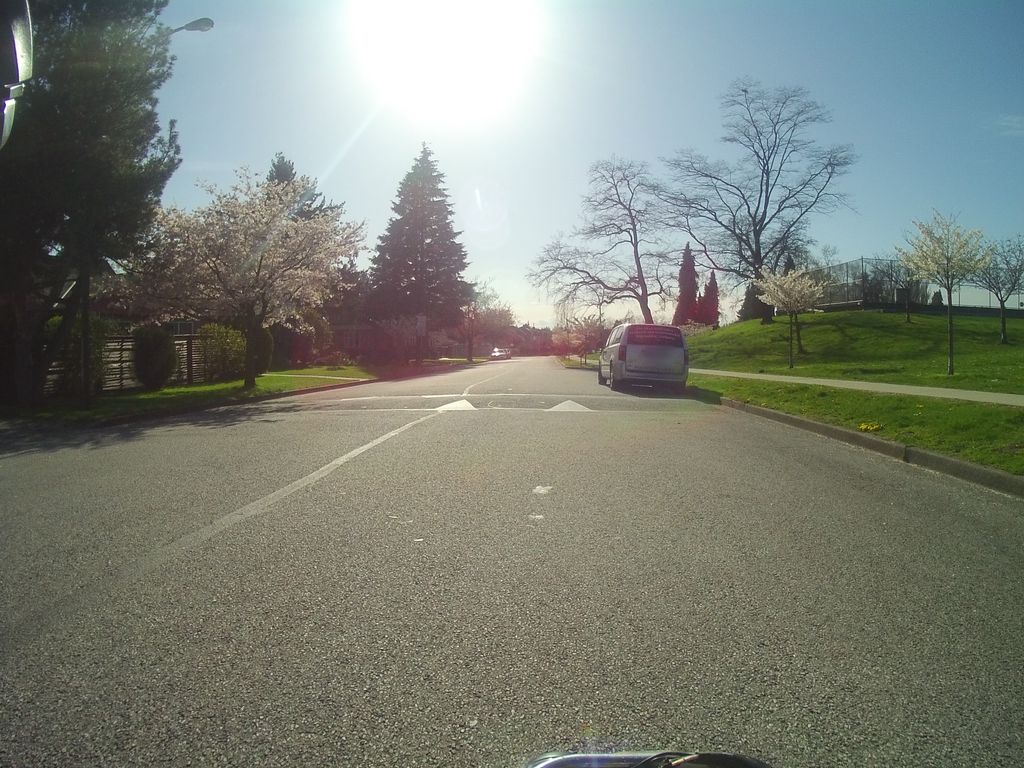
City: vancouver